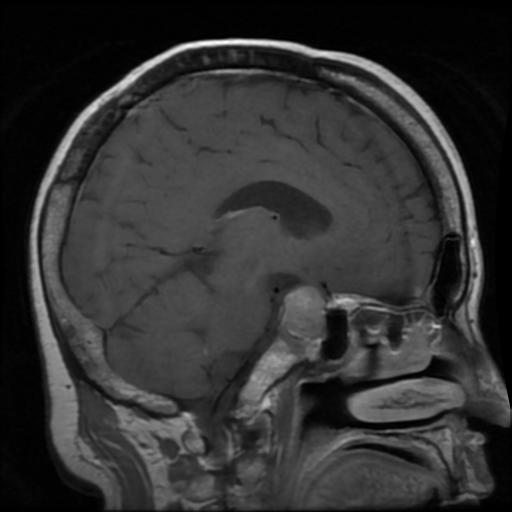
Label: pituitary